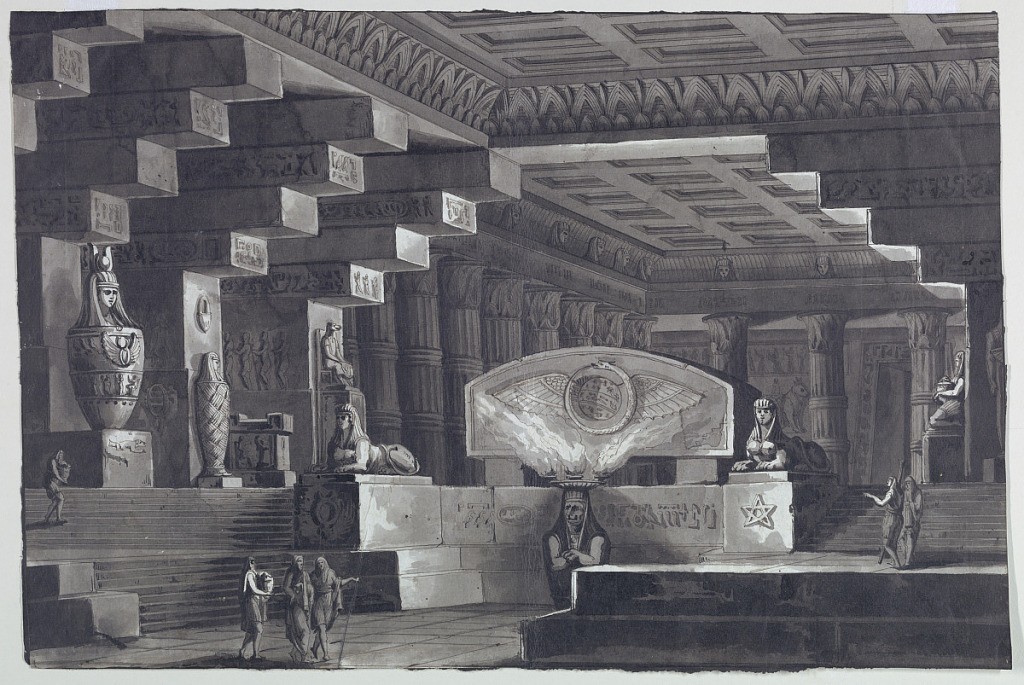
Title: Stage Design, Interior of Egyptian Temple
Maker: Antonio Giuseppe Basoli, Italian, 1774–1843
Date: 1810–30
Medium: Pen and black and brown ink, brush and gray wash on paper
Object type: Drawing
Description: Horizontal rectangle. Interior of Egyptian temple with sarcophagi and sacred images. Two sphinxes on pedestals, one marked with five-pointed star. At center, sculpture with braziers provides interior light. Group of three robed figures walking at lower left, pair of figures at right walking in opposite direction up stairs.